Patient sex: M
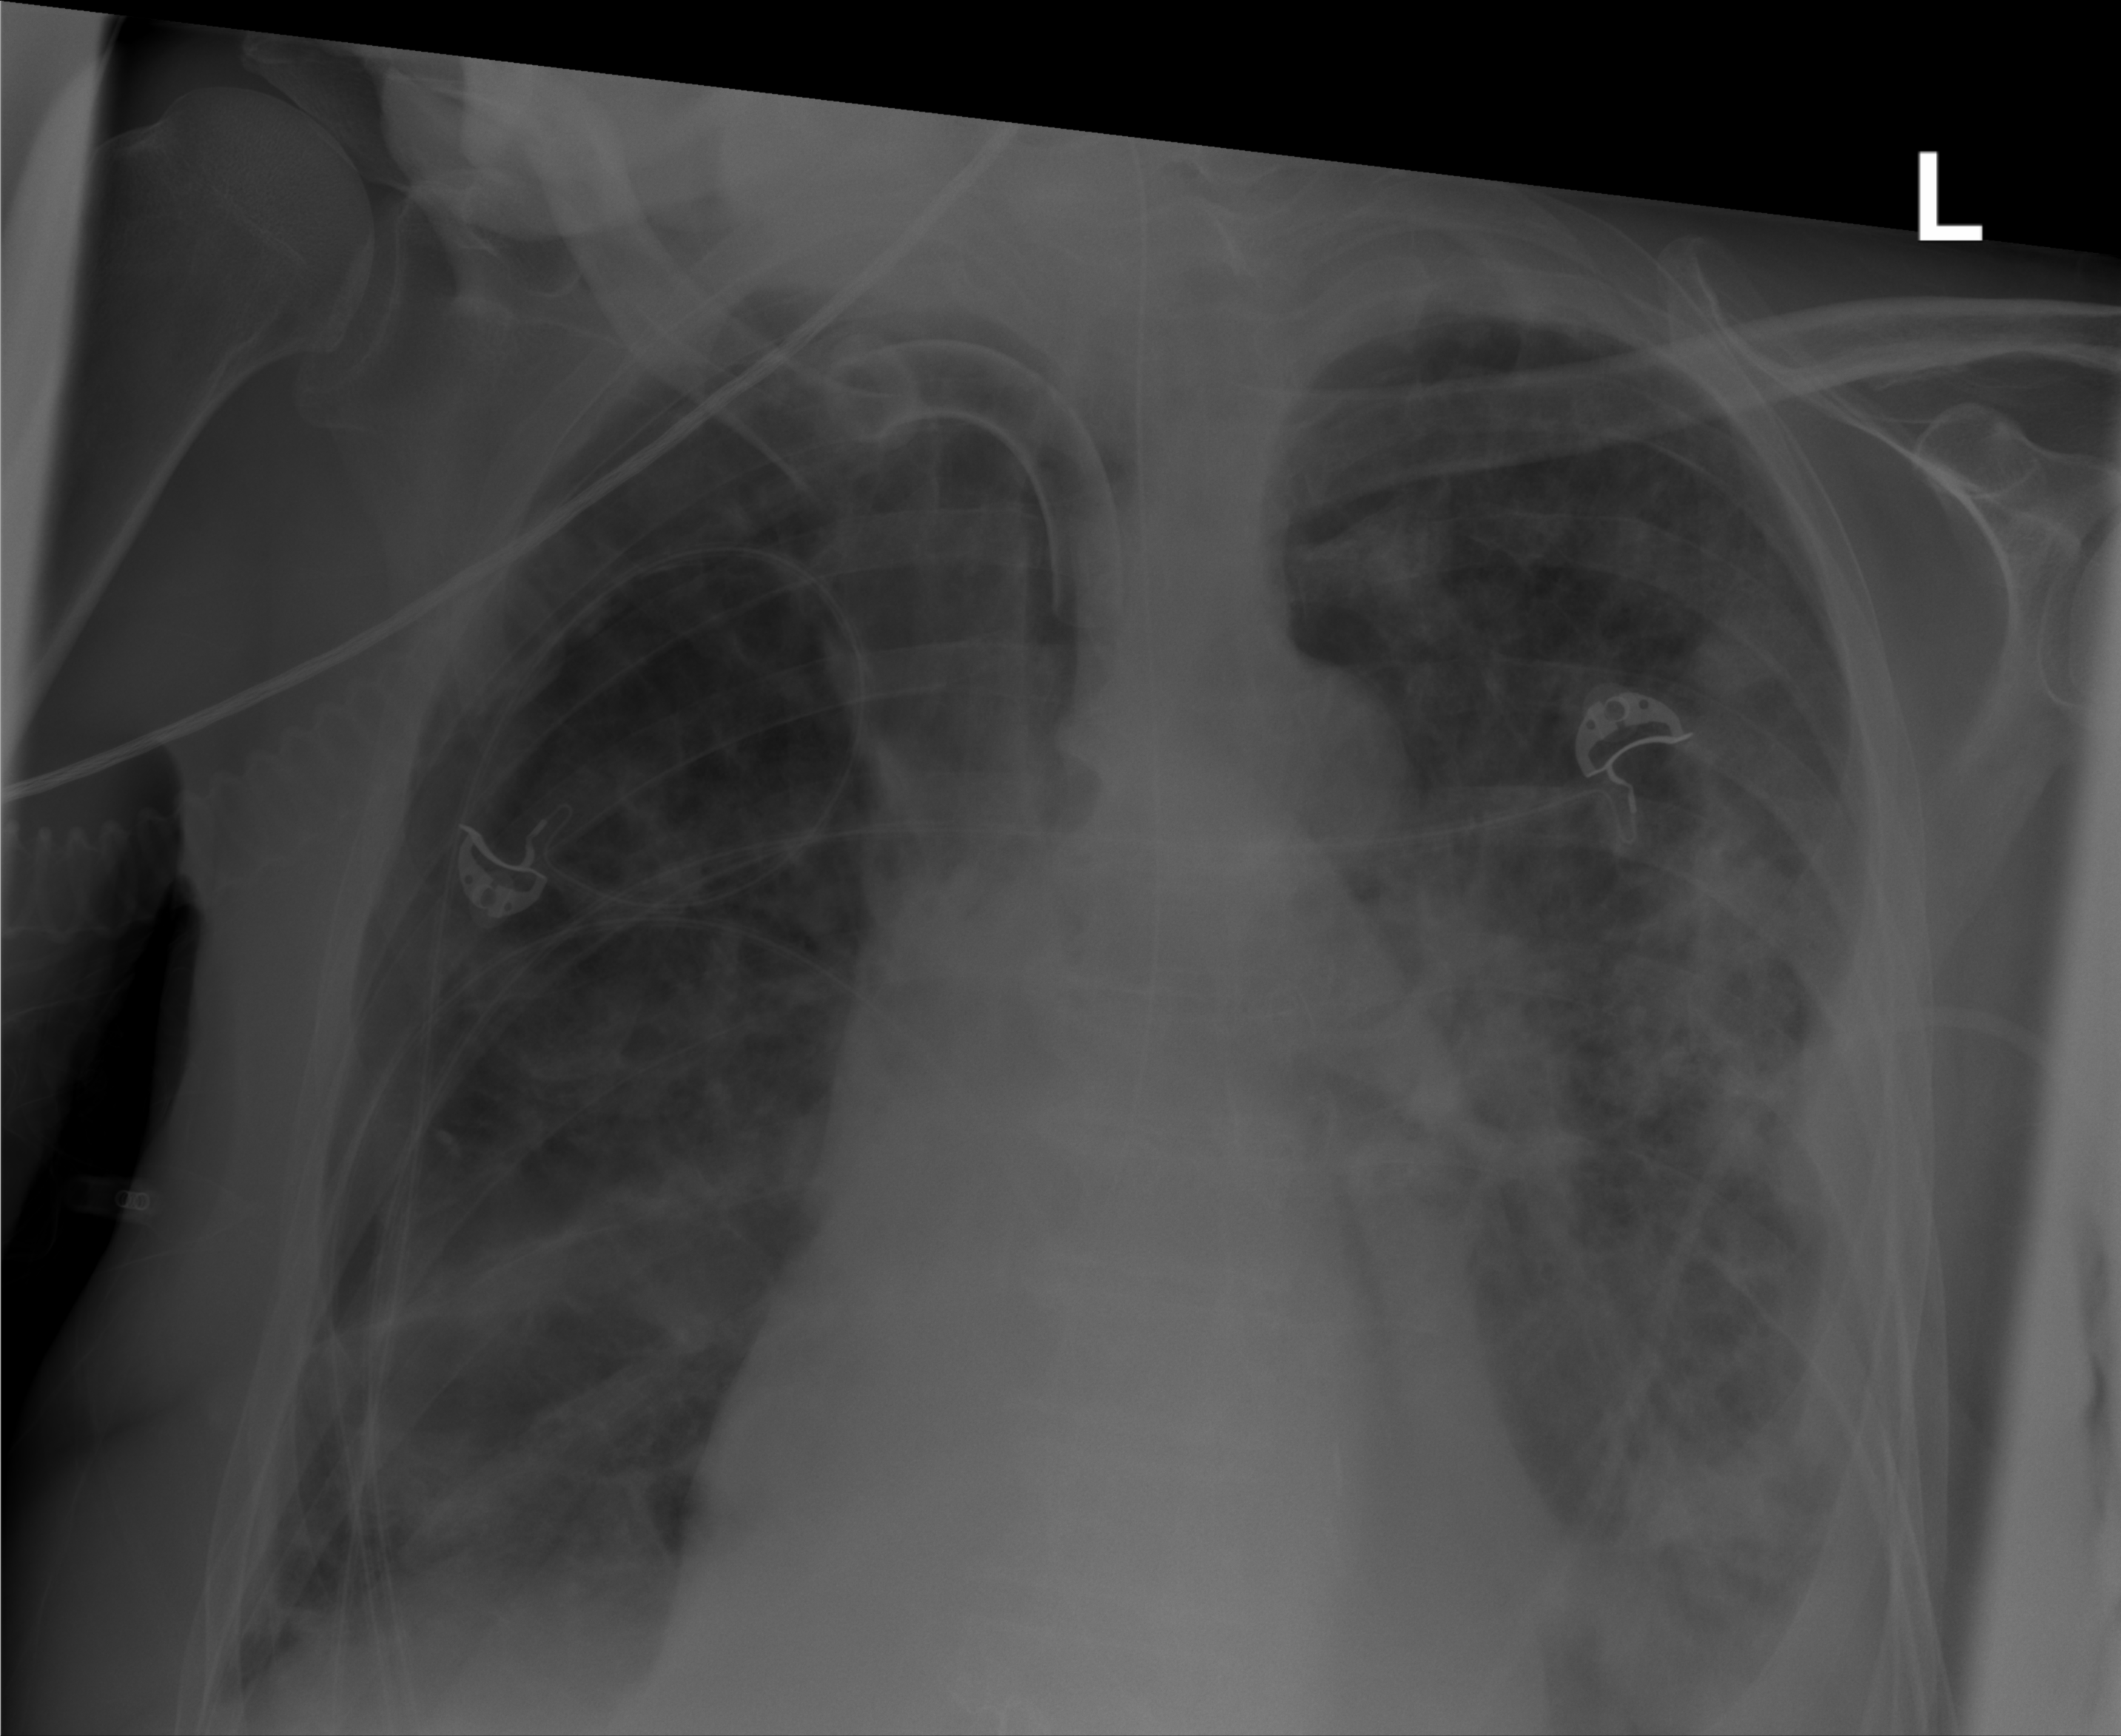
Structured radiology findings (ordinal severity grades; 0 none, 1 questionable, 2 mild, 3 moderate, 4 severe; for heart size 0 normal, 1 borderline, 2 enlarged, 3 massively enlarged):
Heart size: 0
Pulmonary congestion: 2
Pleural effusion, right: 1
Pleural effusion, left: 2
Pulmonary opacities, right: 3
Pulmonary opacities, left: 3
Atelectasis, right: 2
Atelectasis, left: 2